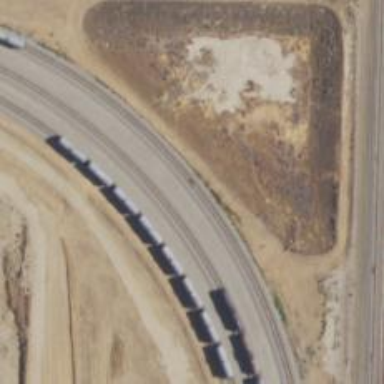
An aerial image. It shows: Railway siding for service.